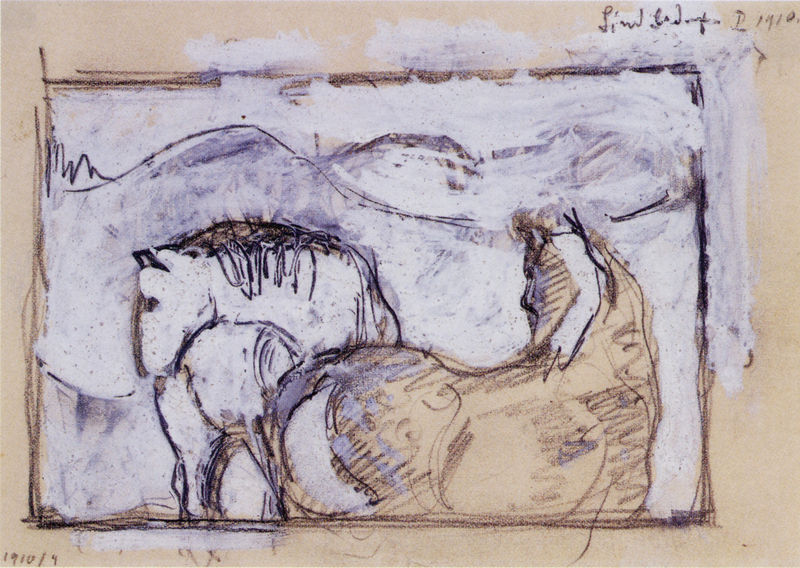
Titel: Zwei Pferde
Künstler: Franz Marc
Standort: Stuttgart
Institution: Kunstmuseum
Schlagwörter: berg, blau, gemälde, himmel, kopf, weiß, aquarell, gelb, landschaft, ocker, stadt, braun, busen, grau, kreide, rücken, schwarz, skizze, zeichnung, rot, schnee, tiere, beige, expressionismus, rahmen, bild, signatur, hügel, ohren, pferd, pferde, pony, reiter, mähne, schweif, hintern, papier, ansicht, zwei, studie, datierung, abstrakt, berge, gebirge, farbe, grafik, graphik, lila, wasserfarbe, linien, winter, signiert, rand, jahreszahl, penis, laviert, tusche, rechteck, expressionistisch, kohle, kontur, rückseite, arsch, lithografie, beschriftung, bleistift, macke, entwurf, schimmel, franz, stift, september, blauer reiter, chagall, blauer, getönt, vorzeichnung, vorstudie, franz marc, marc, mähnen, gehöht, schwungvoll, scheif, skizzieren, reit, rieter, sindelsdorf, stuie, zwei pferde, titten, pferse, deckend, aufe, 20. jahrhundert, po, 1910, lindenbach, falb, krreide, expressioniesmus